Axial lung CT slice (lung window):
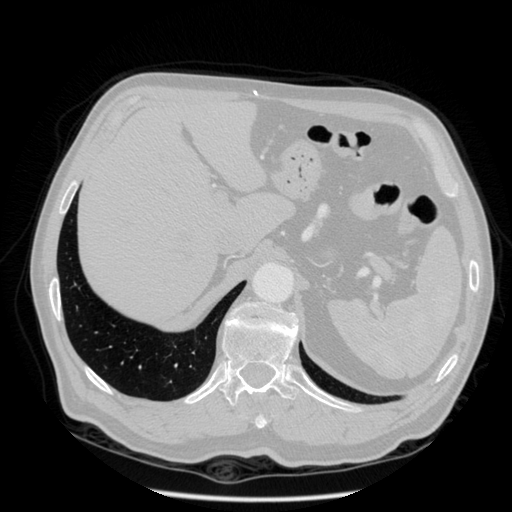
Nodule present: no